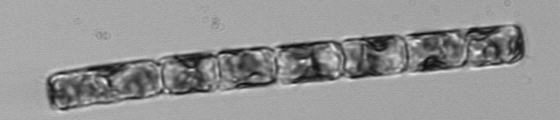
Label: Guinardia_delicatula